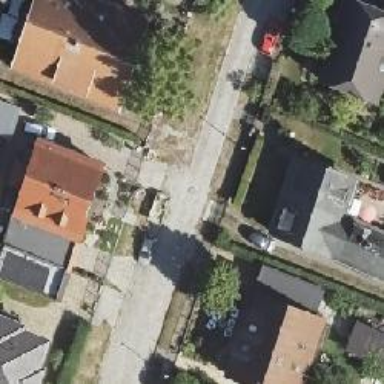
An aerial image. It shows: Residential road.